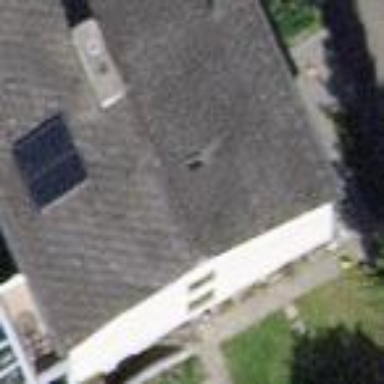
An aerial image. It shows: Building with tile roof.